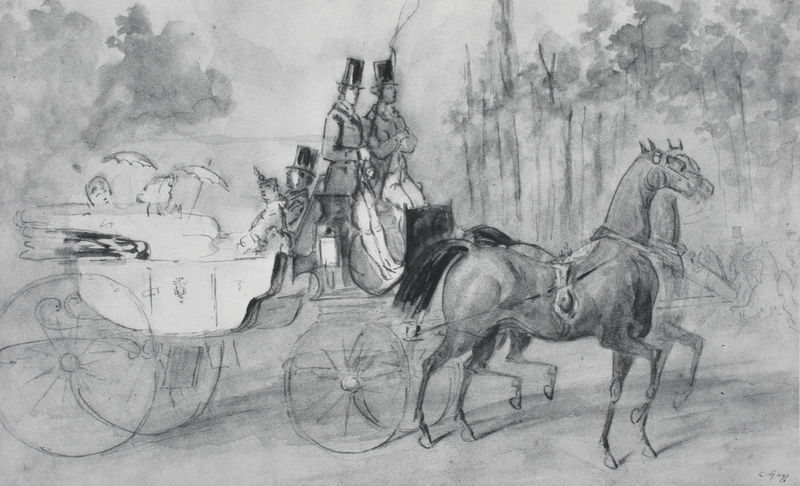
Titel: Promenade au Bois
Künstler: Constantin Guys
Standort: Paris
Institution: Musée des Arts Décoratifs
Schlagwörter: baum, dunkel, himmel, laub, mann, schatten, weiß, wolken, aquarell, bäume, frauen, landschaft, menschen, sitzen, bewegung, damen, frau, grau, hell, hut, hüte, kleider, lampe, laterne, licht, männer, schwarz, skizze, straße, szene, zeichnung, park, schirm, sonnenschirm, tier, tiere, weg, gesellschaft, haube, herren, zylinder, anzug, mensch, stehen, herr, horizont, sonne, adel, wald, genre, pferd, pferde, rund, räder, ausritt, beine, hufe, sattel, schweif, zaumzeug, zügel, sommer, zwei, studie, grafik, graphik, tag, ausflug, spazieren, kutsche, speichen, rad, wagen, frack, hoch, vier, tusche, offen, stolz, geschirr, schwarzweiß, bürger, schirme, kutscher, peitsche, deichsel, hauben, entwurf, trense, bleistiftzeichnung, sonntag, fahren, weß, hellgrau, schloß, reise, schwart, halfter, rappen, gespann, bock, rute, nabe, kutschfahrt, fahrt, paare, sonnenschirme, ausfahrt, pferdewagen, tuschezeichnung, trab, kutschbock, landauer, spazierfahrt, verdeck, türschloß, verwaschen, saumzeug, nobel, sonntagsausflug, gleichschritt, naben, coupé, equipage, lenken, guys, constantin, gestüt, dammen, galten, wagentür, vornehme gesellschaft, rassepferde, rädre, kacka